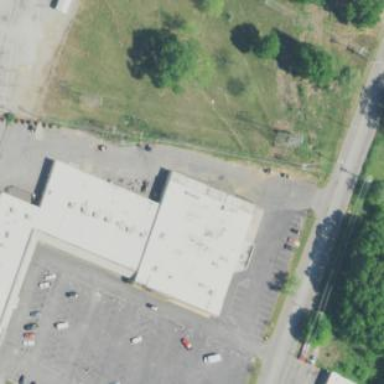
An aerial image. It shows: Retail building.